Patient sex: M
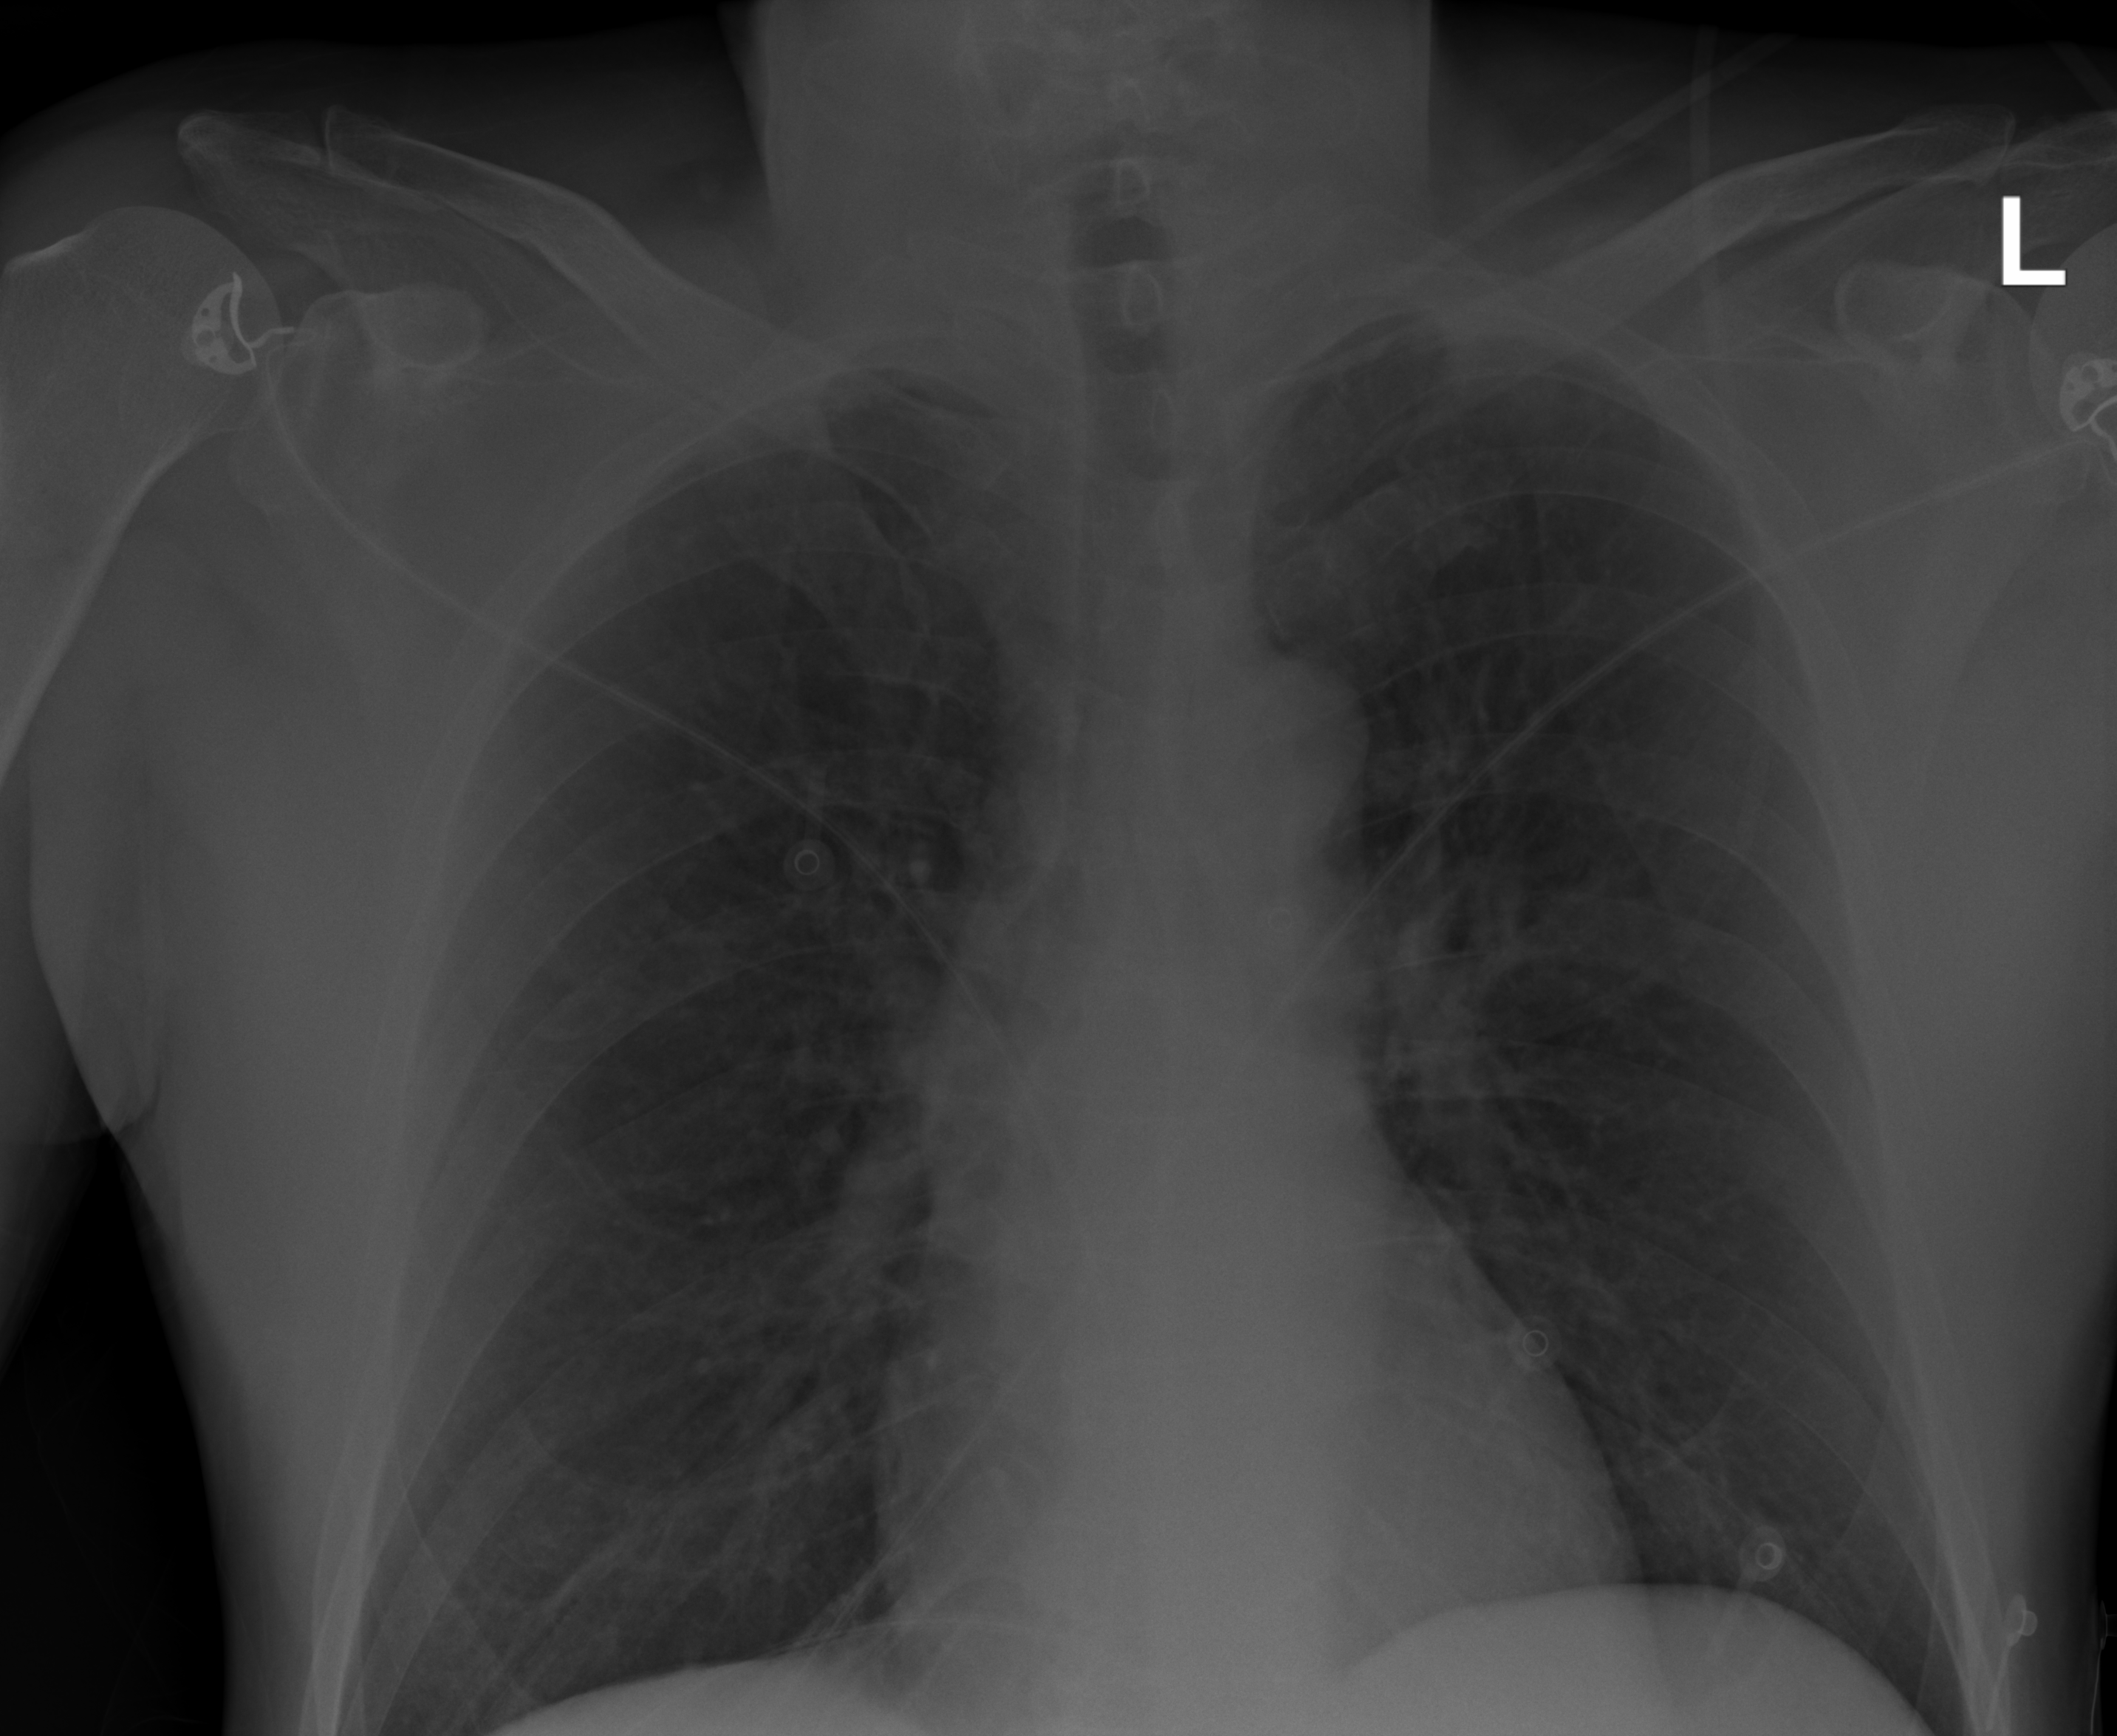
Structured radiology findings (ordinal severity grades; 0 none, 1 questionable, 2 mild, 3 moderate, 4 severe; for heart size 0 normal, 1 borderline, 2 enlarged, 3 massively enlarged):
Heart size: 0
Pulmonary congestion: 2
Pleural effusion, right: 0
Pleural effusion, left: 0
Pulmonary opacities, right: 0
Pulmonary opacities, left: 0
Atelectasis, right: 2
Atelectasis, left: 0